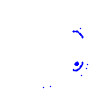
Particle: proton